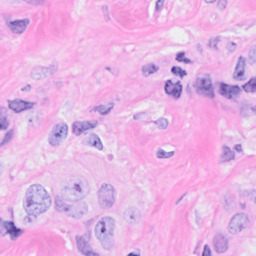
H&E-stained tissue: Breast